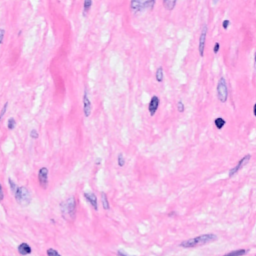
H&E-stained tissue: Breast